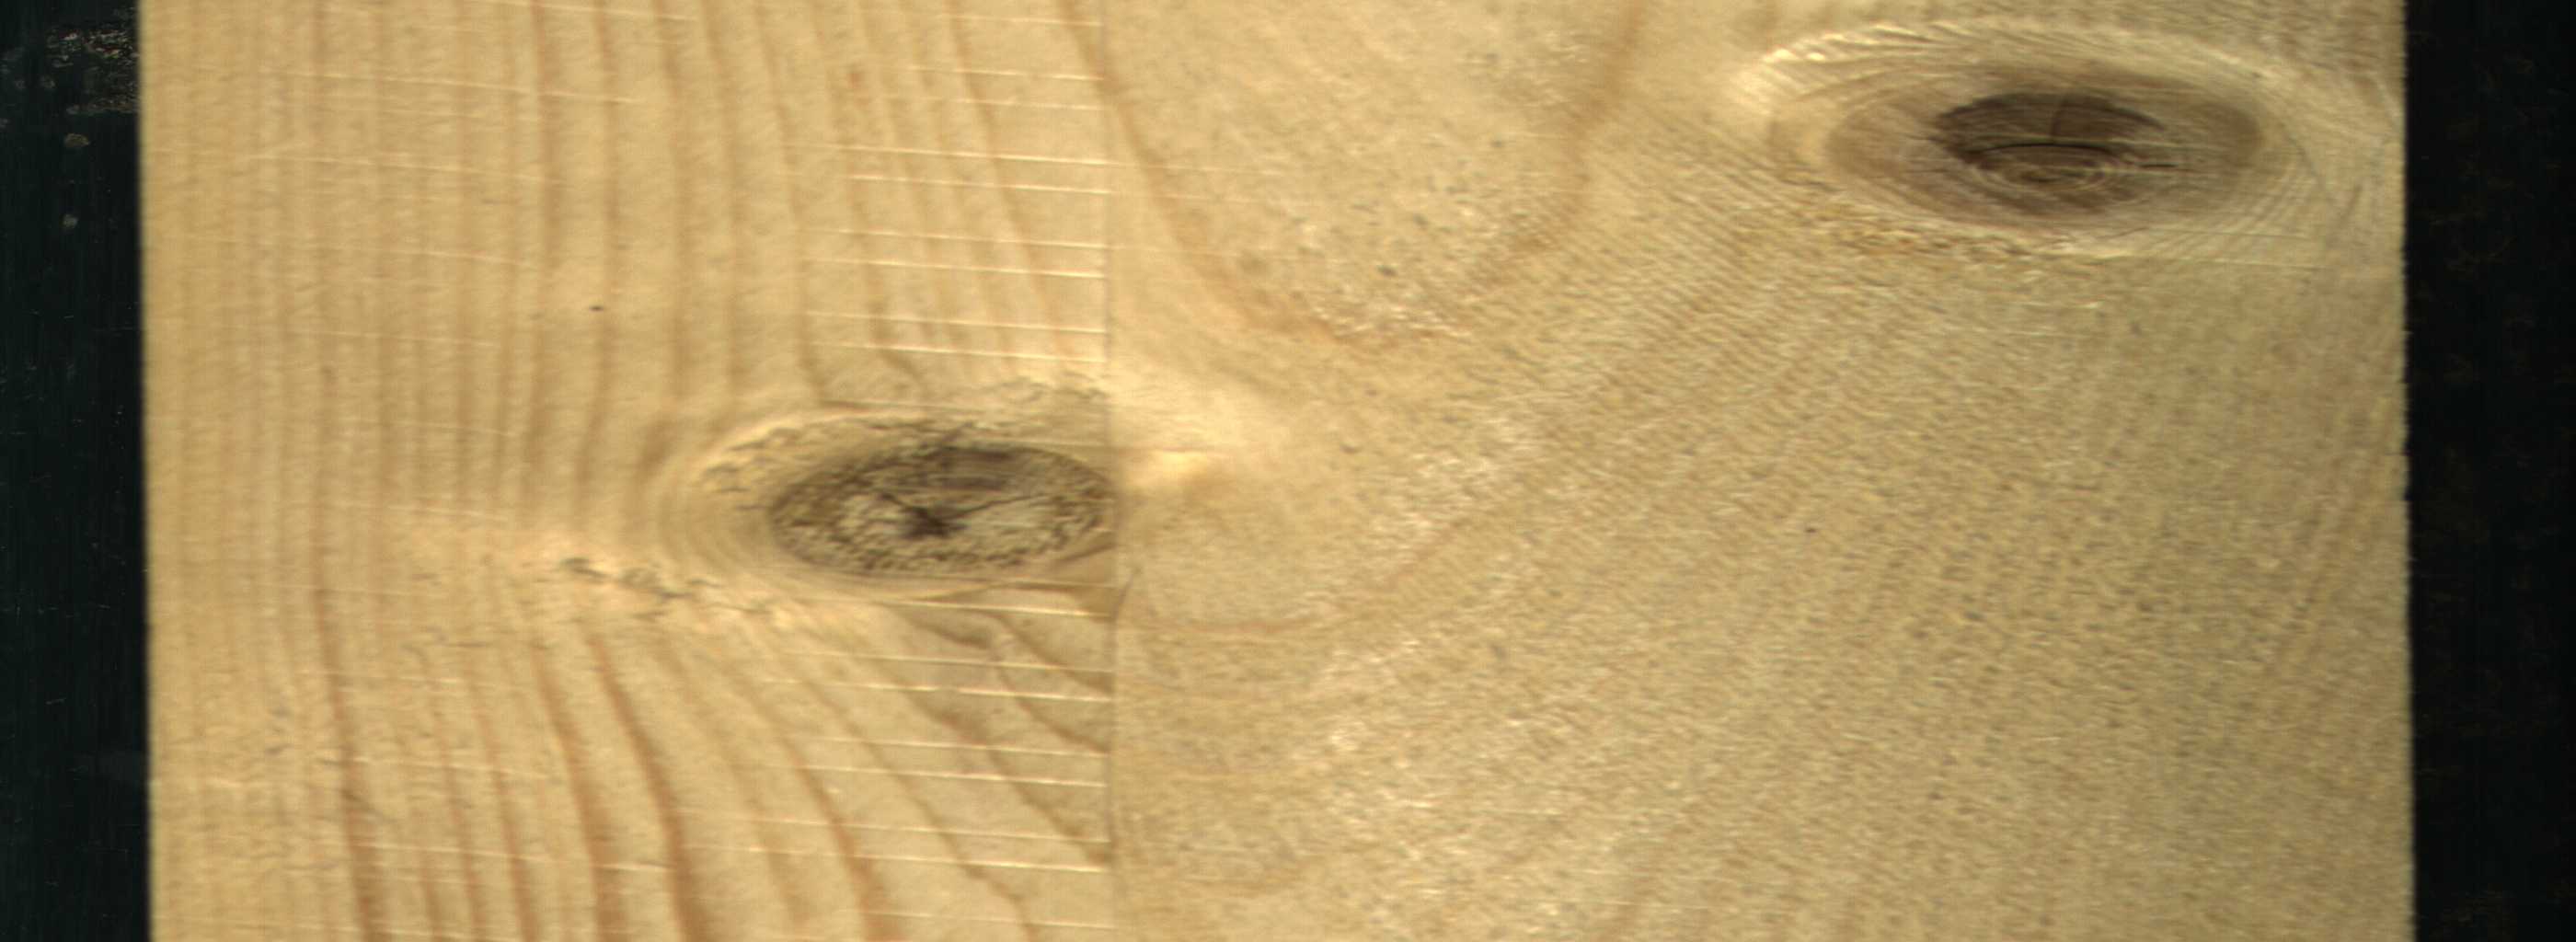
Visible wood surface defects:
knot_with_crack
knot_with_crack